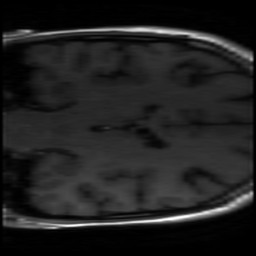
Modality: T1w
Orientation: coronal